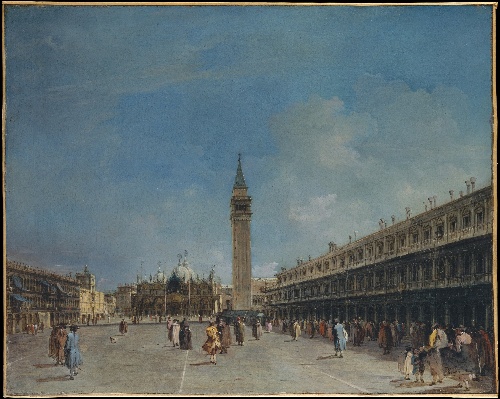
Title: Piazza San Marco
Artist: Francesco Guardi
Artist bio: Italian, Venice 1712–1793 Venice
Date: late 1760s
Object type: Painting
Classification: Paintings
Medium: Oil on canvas
Dimensions: 27 1/8 x 33 3/4 in. (68.9 x 85.7 cm)
Department: European Paintings
Credit line: Bequest of Mary Stillman Harkness, 1950
Accession year: 1950
Repository: Metropolitan Museum of Art, New York, NY
Tags: Venice|Buildings|Towers|Cities